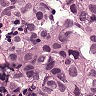
Metastatic tissue present: yes